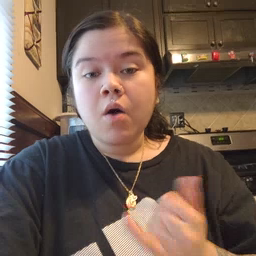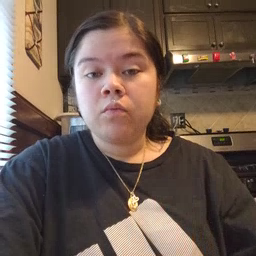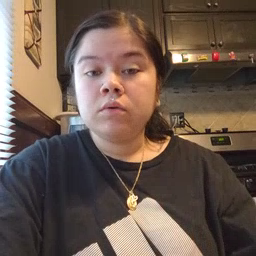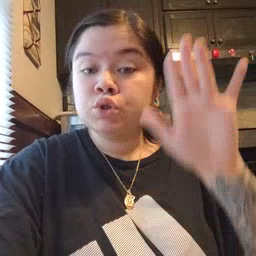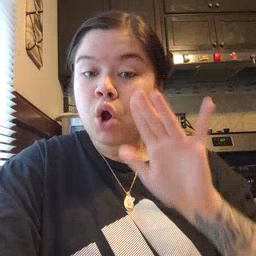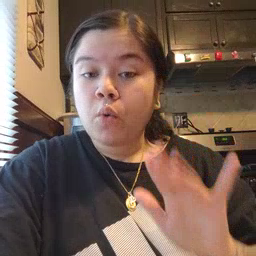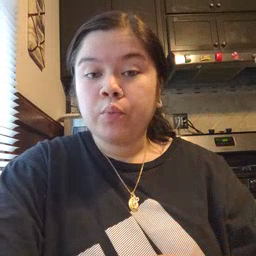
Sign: snow